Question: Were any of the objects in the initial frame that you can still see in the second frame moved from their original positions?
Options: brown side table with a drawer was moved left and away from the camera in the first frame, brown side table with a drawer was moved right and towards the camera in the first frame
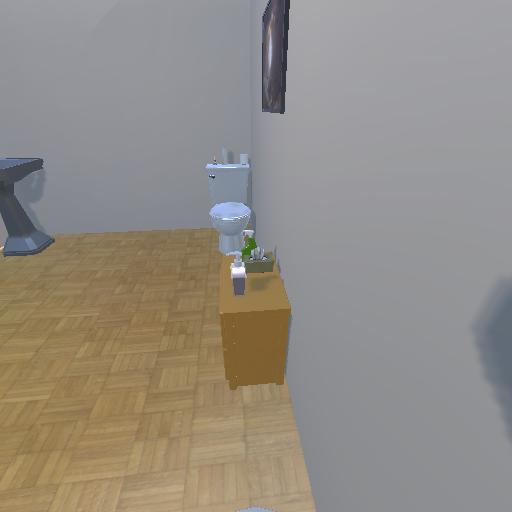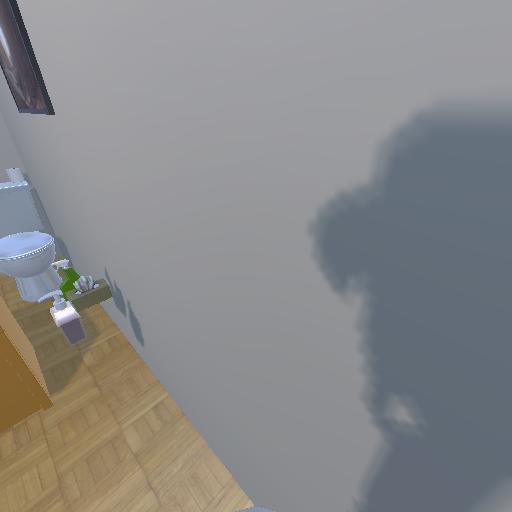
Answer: brown side table with a drawer was moved left and away from the camera in the first frame